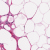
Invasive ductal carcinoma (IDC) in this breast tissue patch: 0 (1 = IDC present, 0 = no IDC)